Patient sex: M
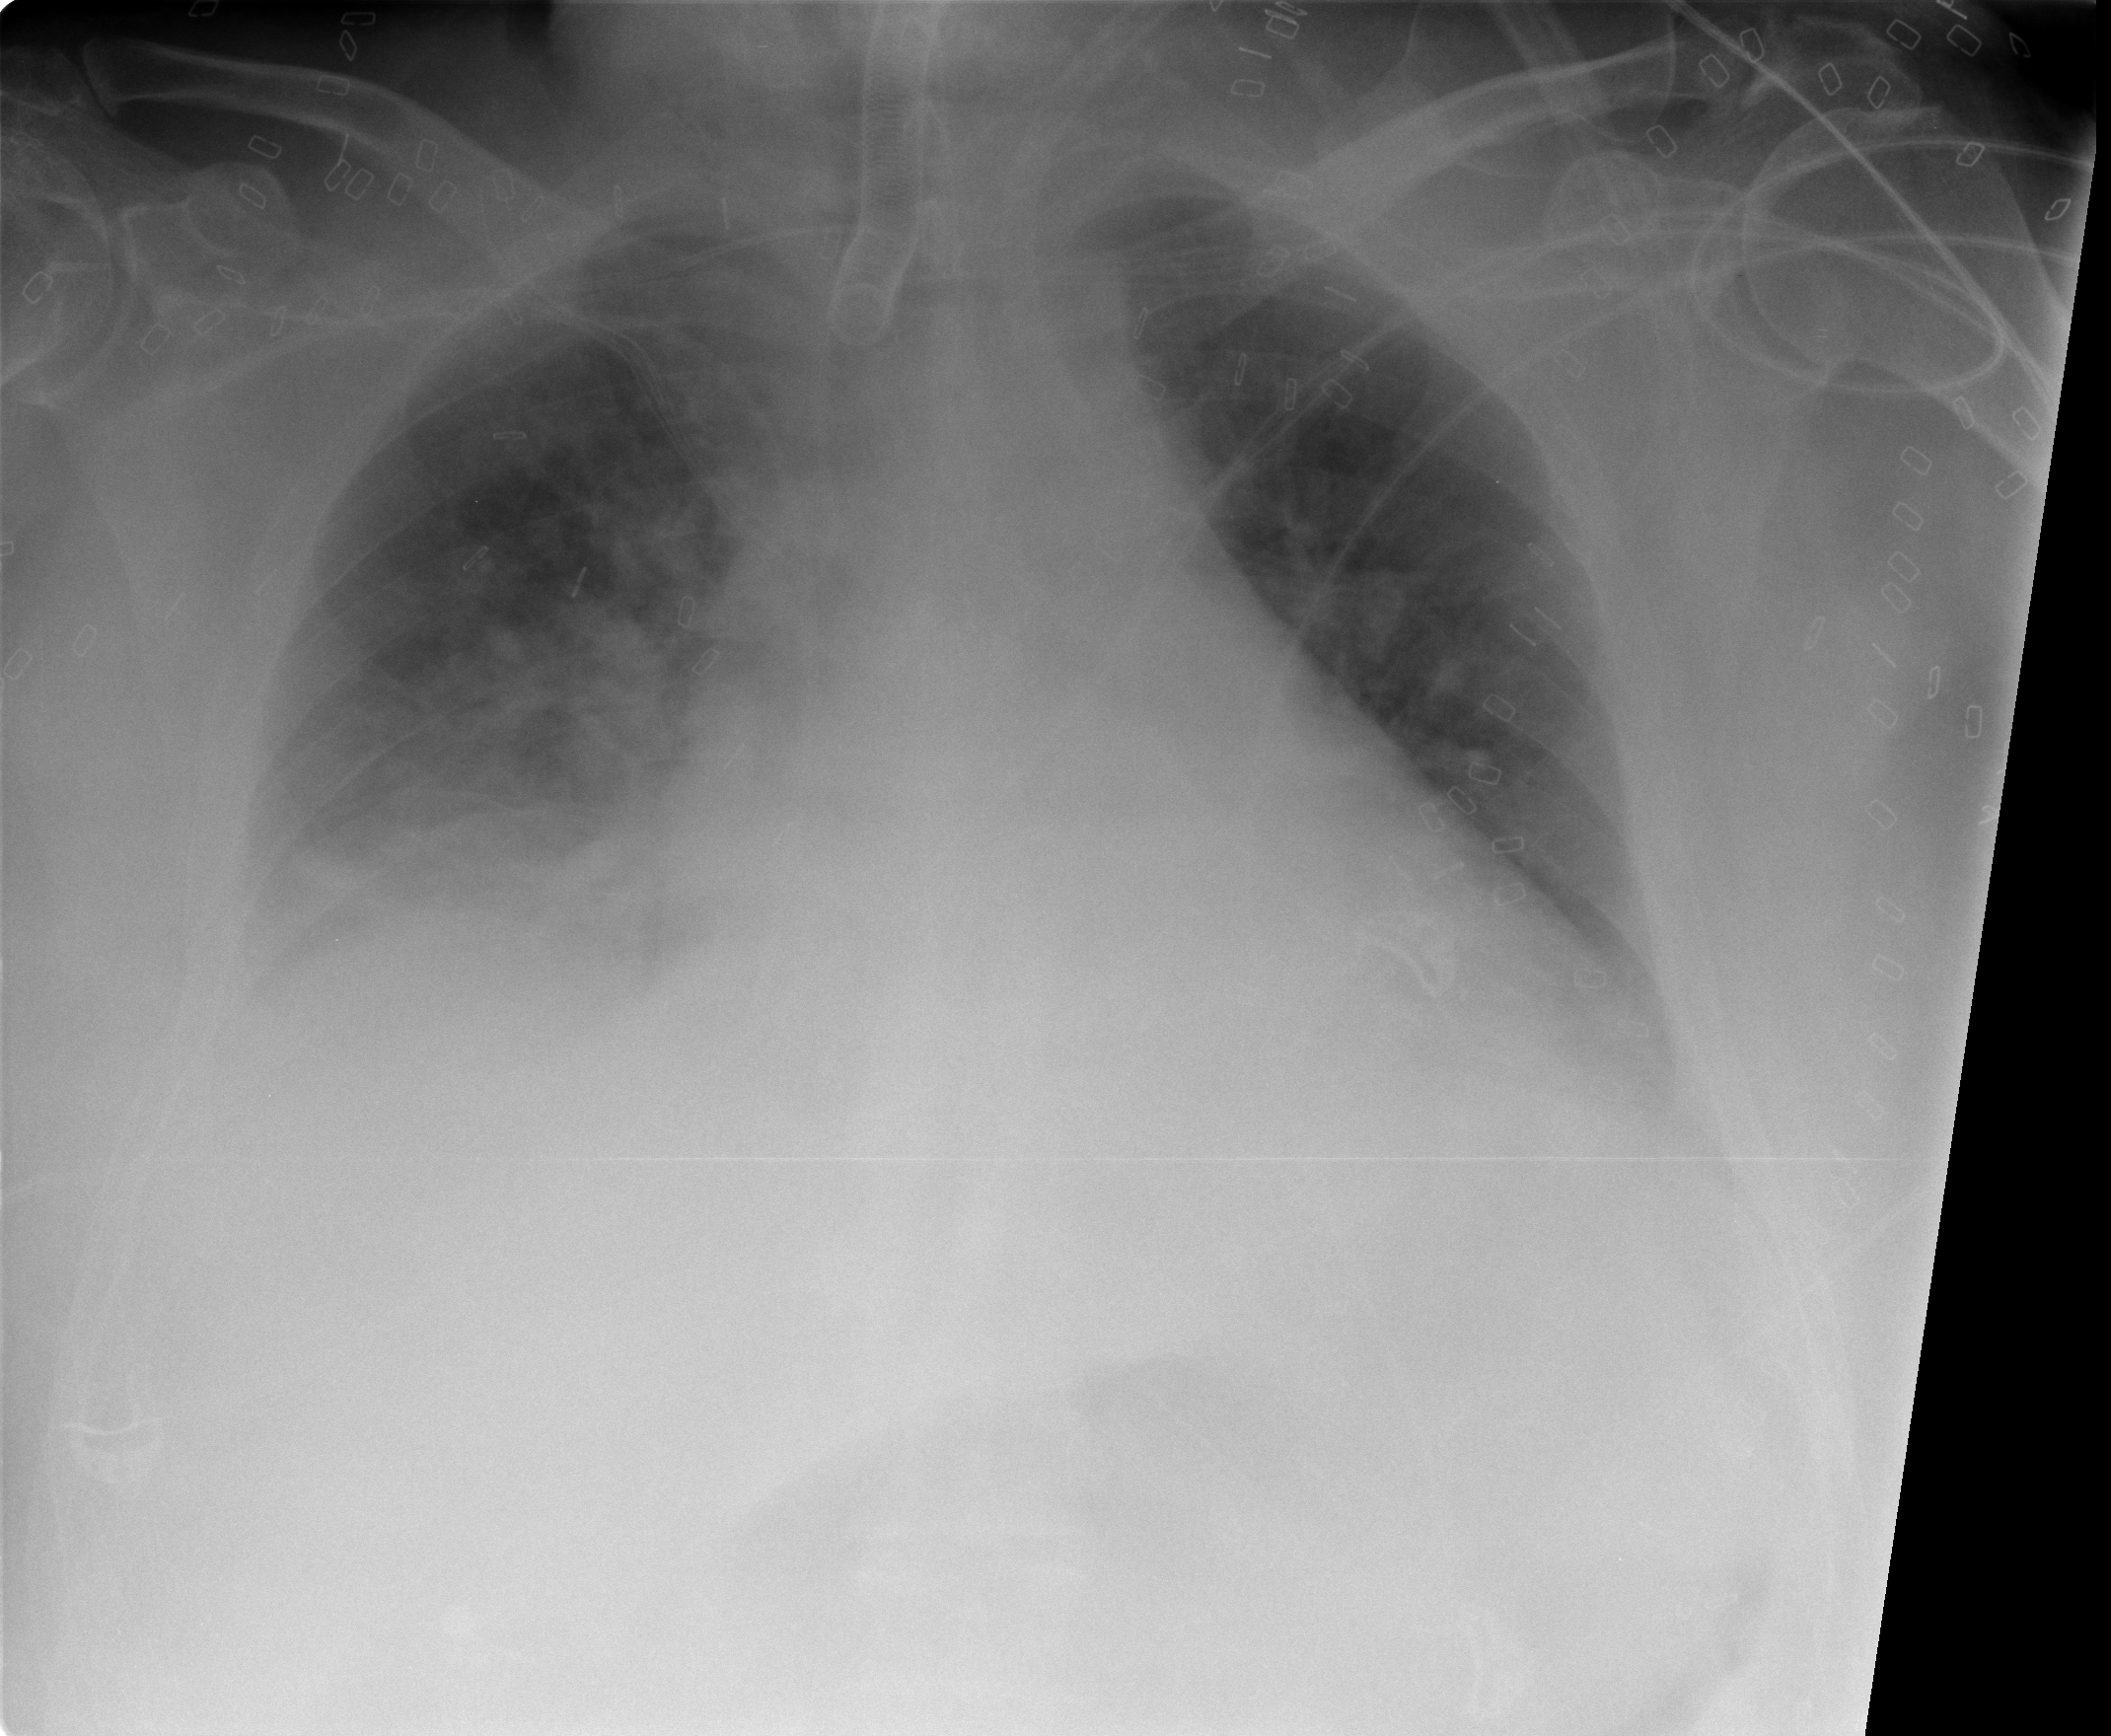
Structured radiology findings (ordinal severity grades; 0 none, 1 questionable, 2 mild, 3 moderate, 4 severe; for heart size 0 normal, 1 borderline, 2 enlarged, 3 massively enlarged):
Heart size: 1
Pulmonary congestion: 3
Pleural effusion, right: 2
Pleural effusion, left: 0
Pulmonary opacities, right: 3
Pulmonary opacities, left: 2
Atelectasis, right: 3
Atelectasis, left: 2